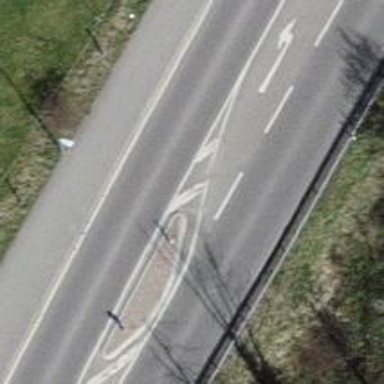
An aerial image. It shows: Primary highway with asphalt surface. There is track cycleway on the left.